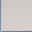
Piece: xx